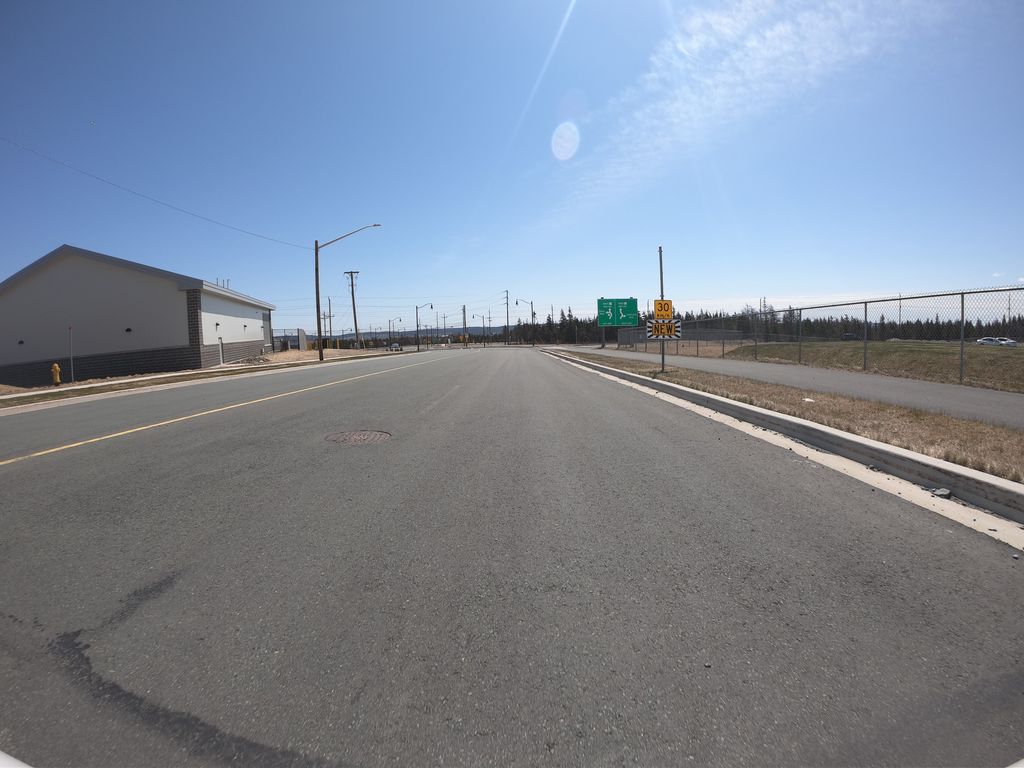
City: st_johns